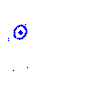
Particle: proton